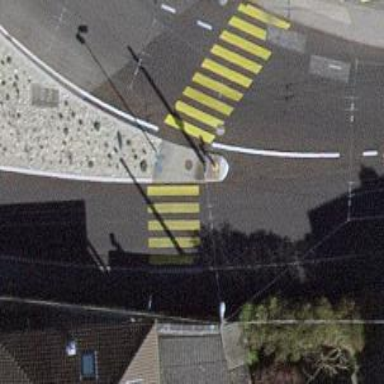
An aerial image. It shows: Marked road crossing.